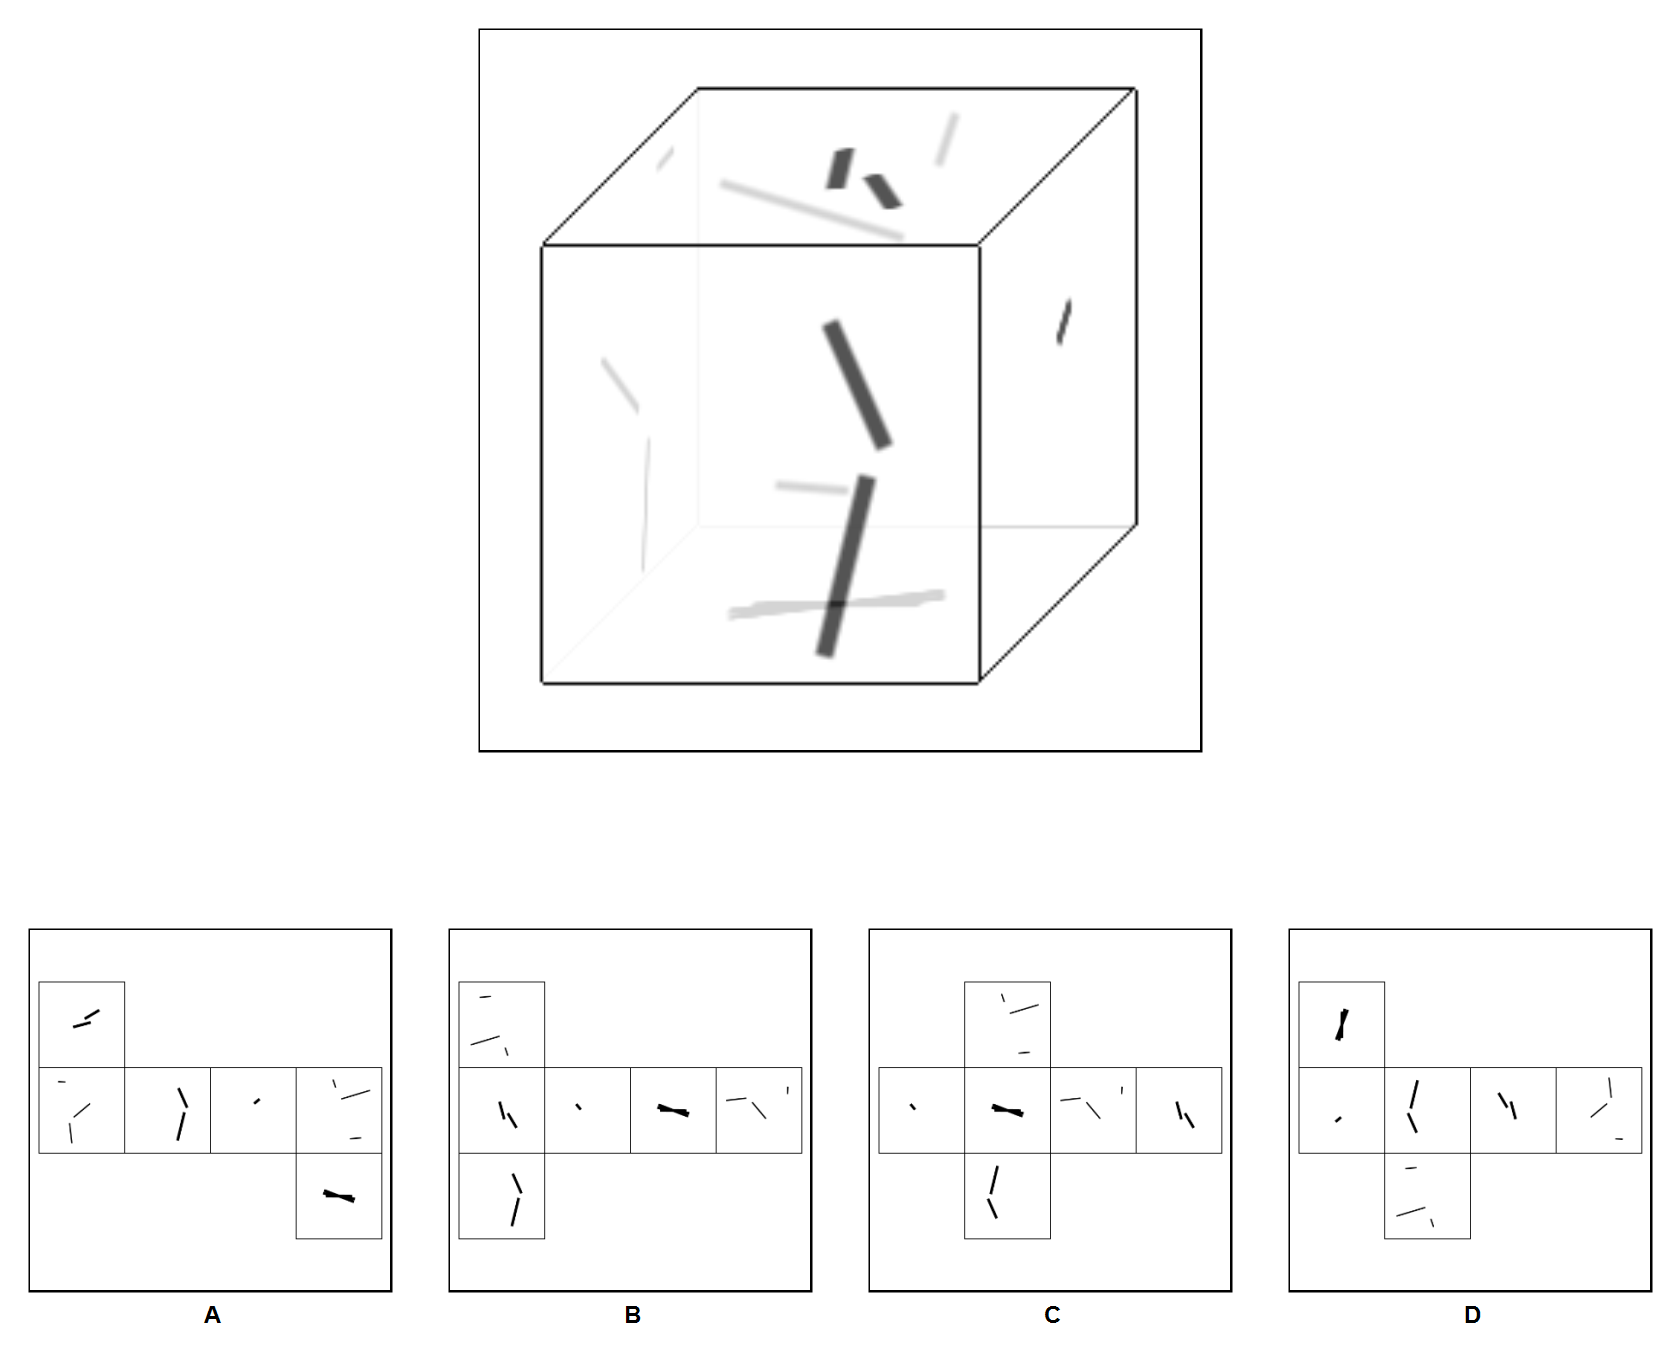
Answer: D